Field crop: maize
Growth stage: 2
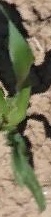
Species: maize